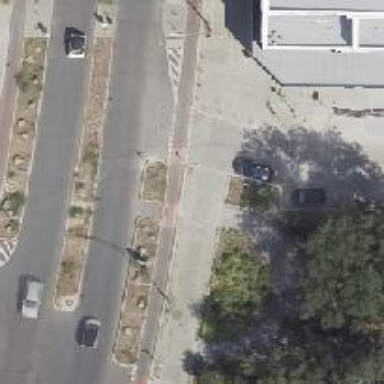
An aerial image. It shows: Unmarked crossing on asphalt footway.